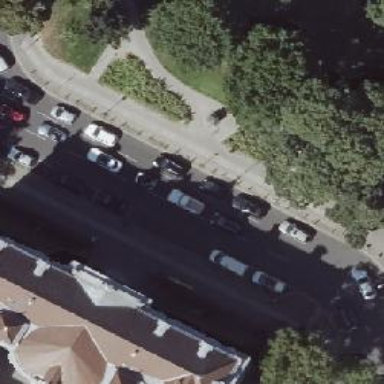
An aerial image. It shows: Tertiary road with asphalt surface and separate sidewalk. There is parallel on-street parking lane on the left.